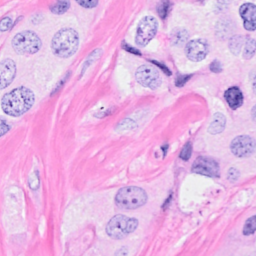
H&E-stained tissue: Breast